Interaction volume radius: 5 \u00c5
Interaction volume height: 25 \u00c5
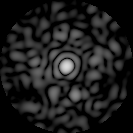
Disorder parameter: 0.8118